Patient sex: F
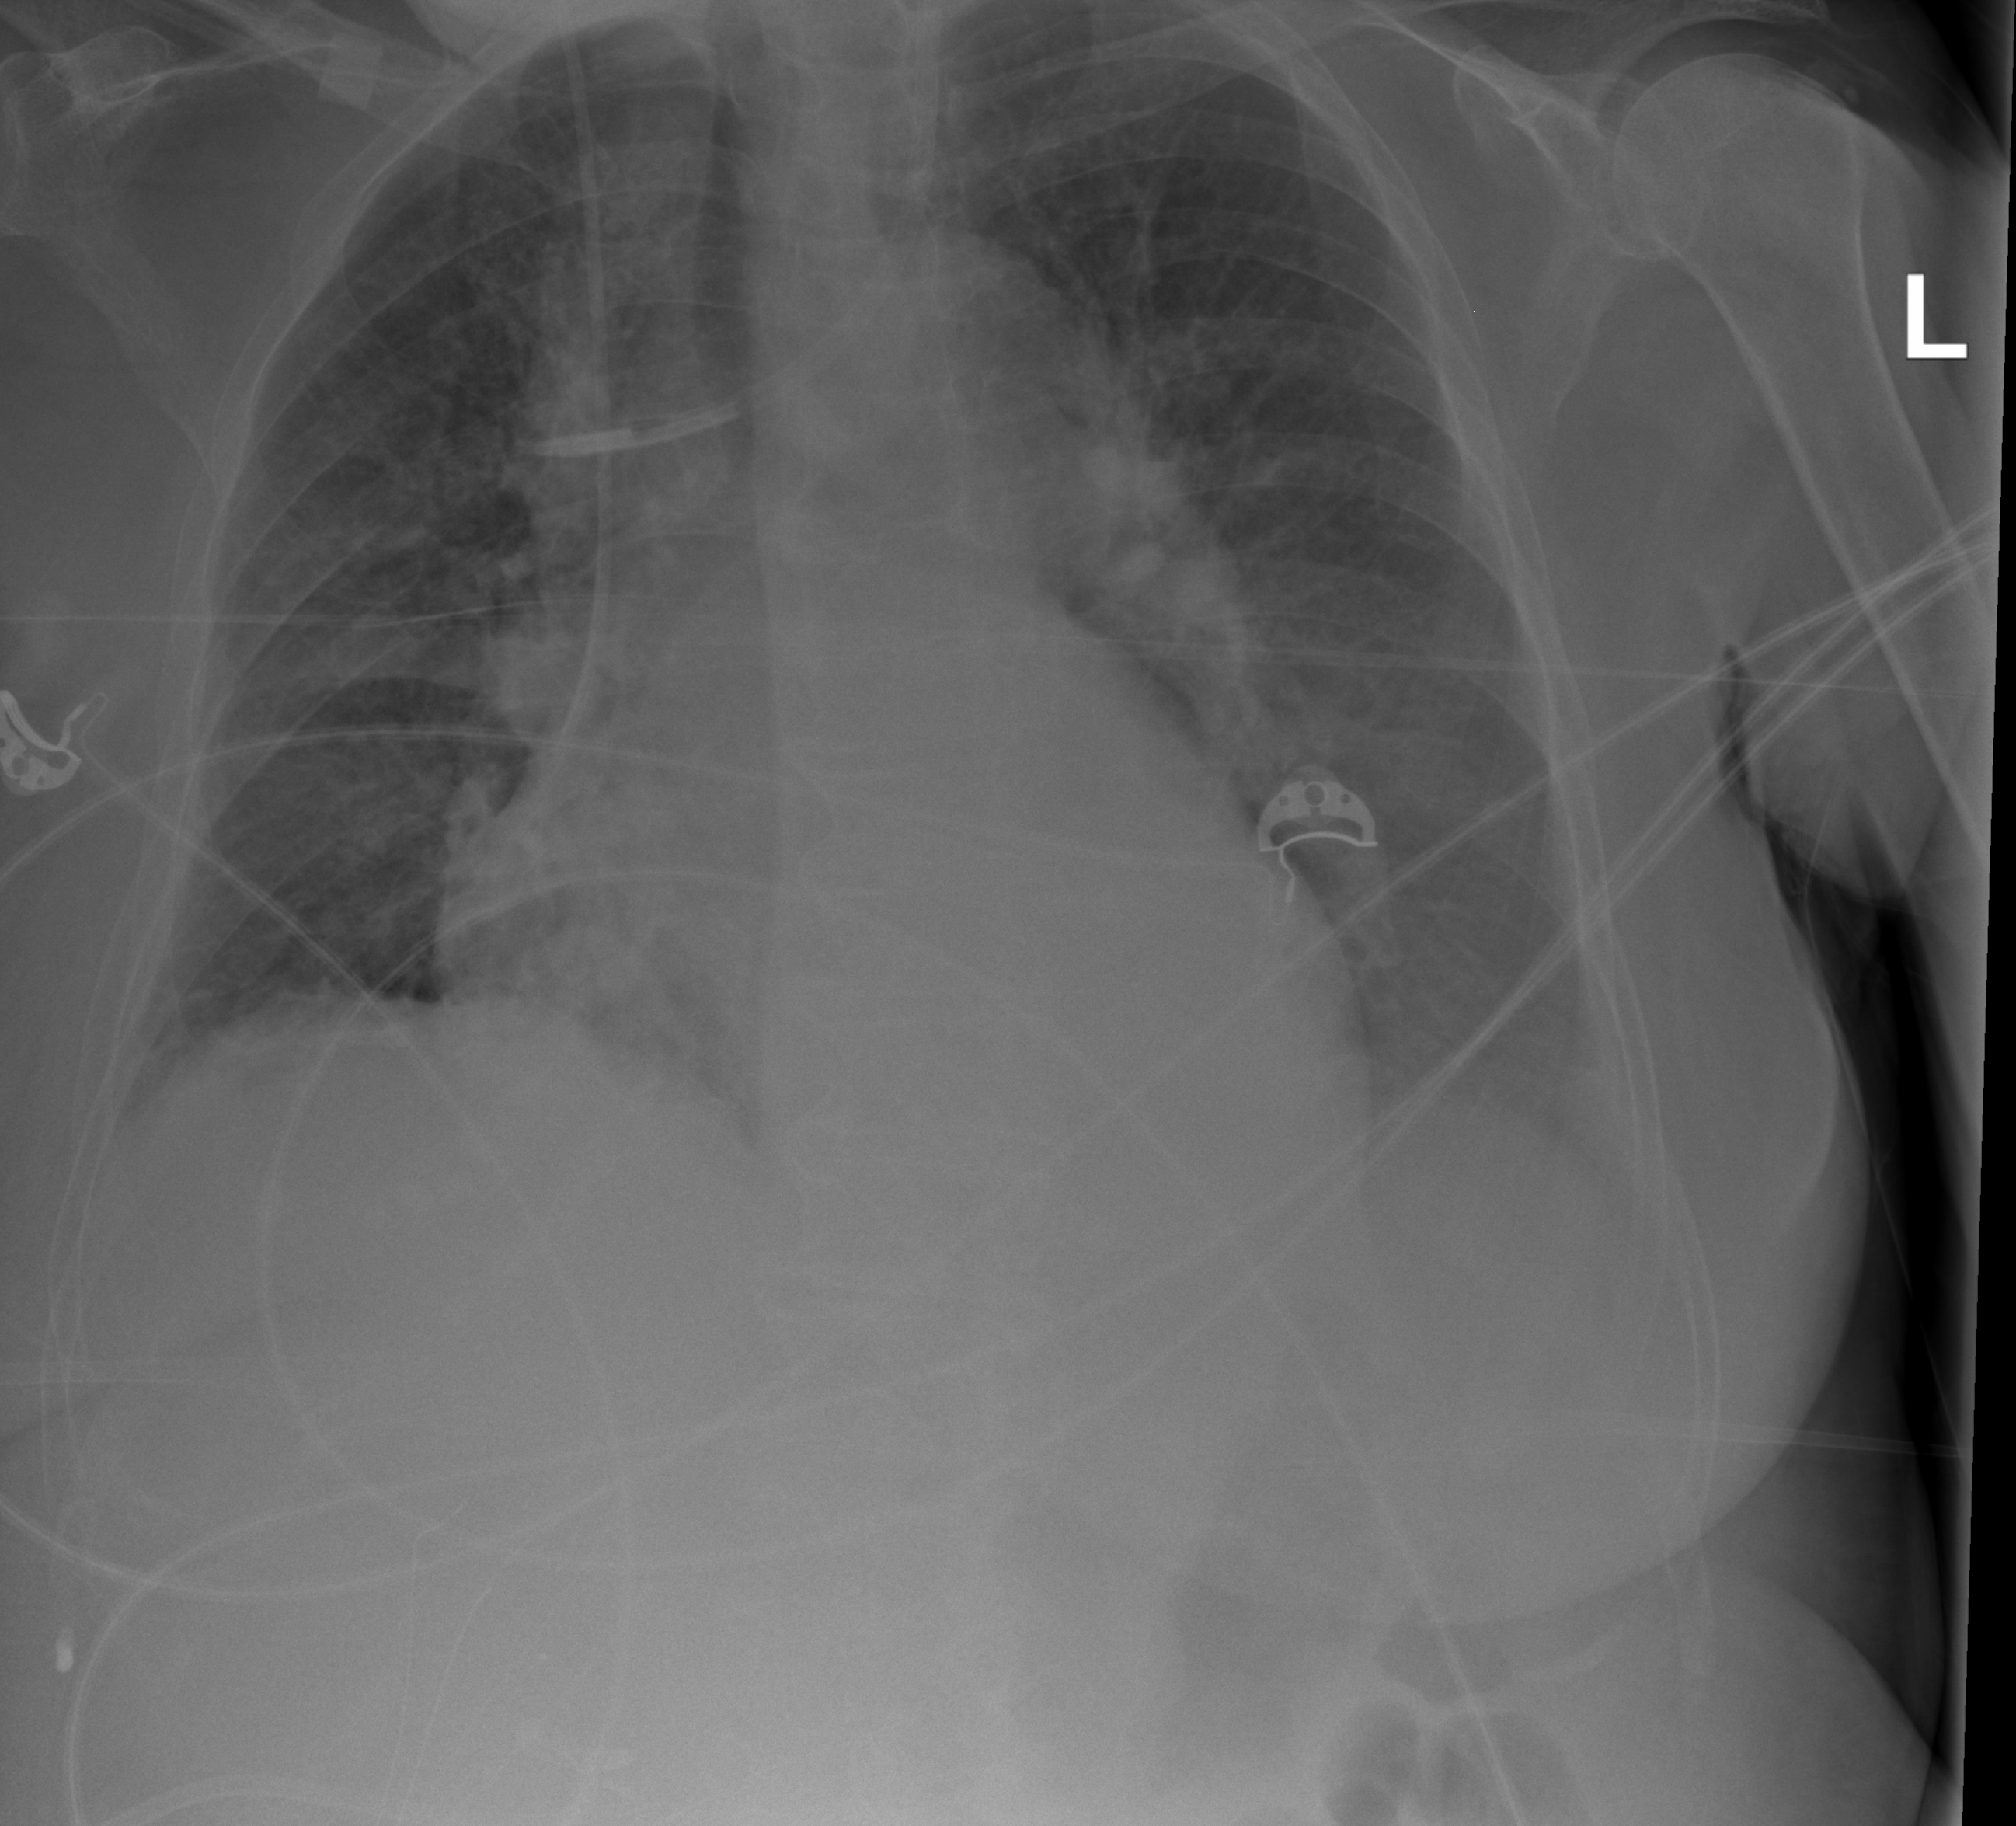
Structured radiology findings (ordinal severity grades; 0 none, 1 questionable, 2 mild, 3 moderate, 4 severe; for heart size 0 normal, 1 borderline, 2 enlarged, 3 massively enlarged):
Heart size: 1
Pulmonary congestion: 2
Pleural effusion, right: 2
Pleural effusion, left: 3
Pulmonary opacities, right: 2
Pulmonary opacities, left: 2
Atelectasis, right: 2
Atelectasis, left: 2